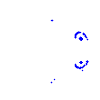
Particle: pion